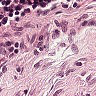
Metastatic tissue present: no